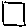
Label: square